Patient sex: M
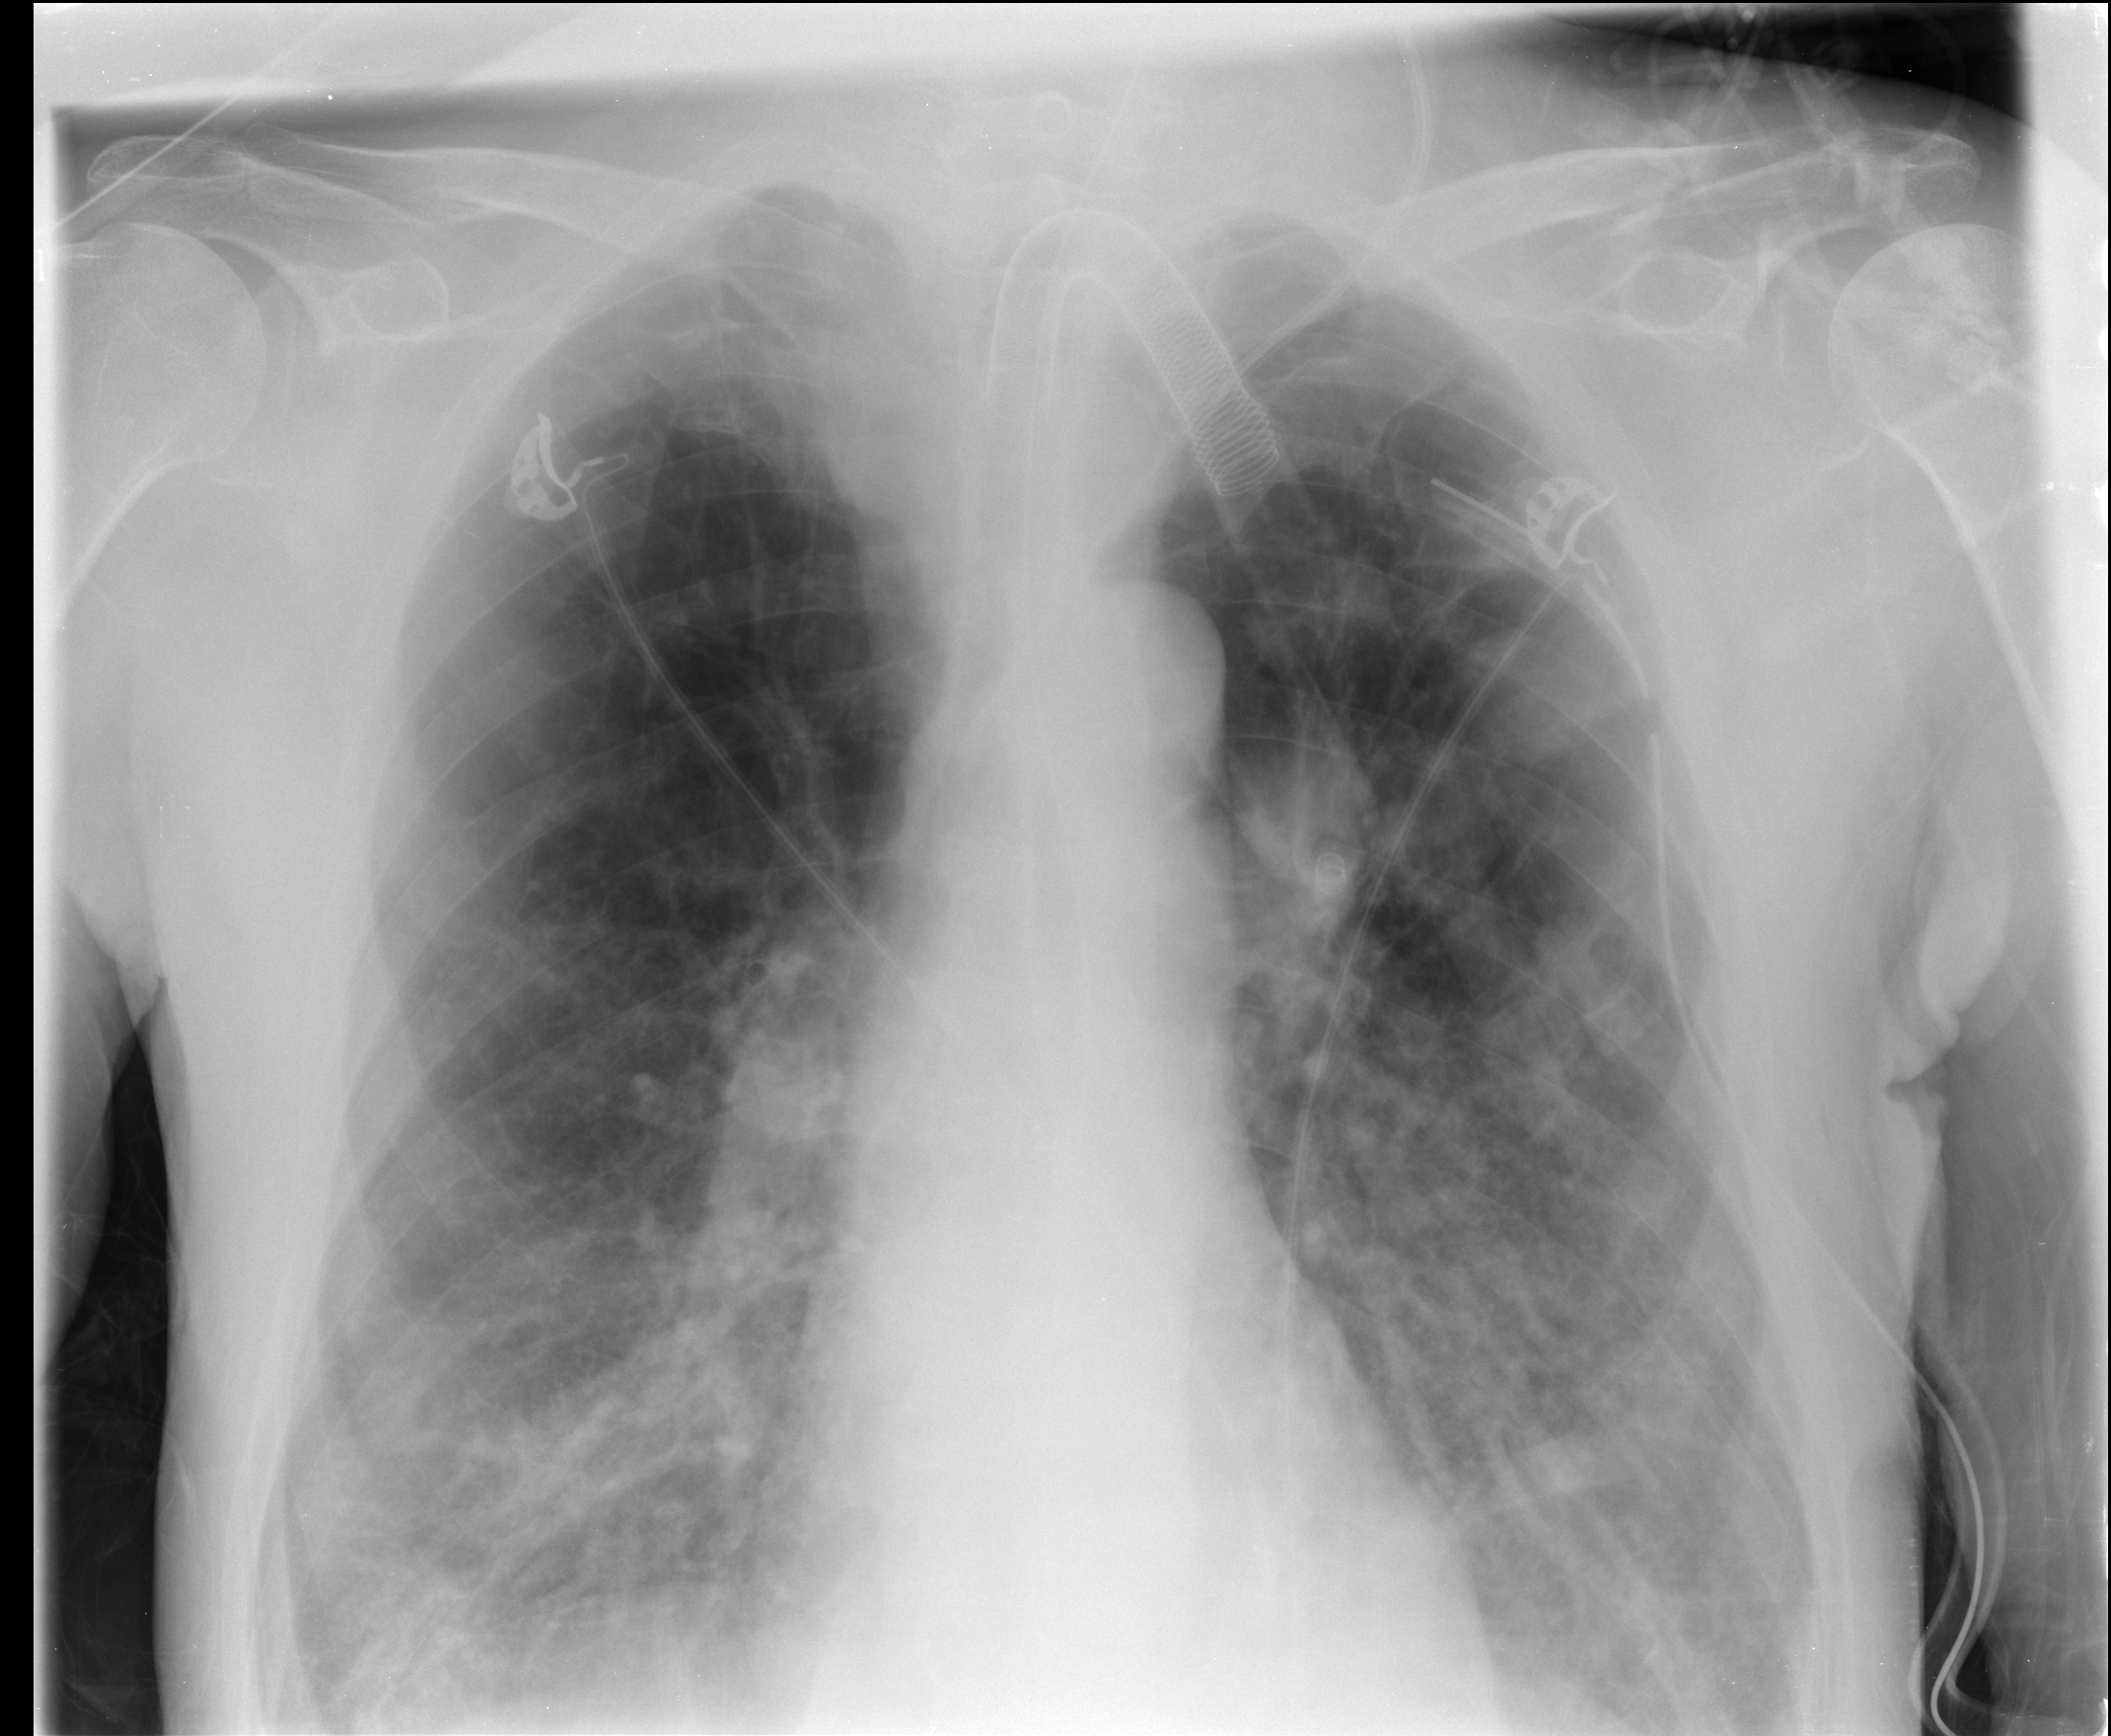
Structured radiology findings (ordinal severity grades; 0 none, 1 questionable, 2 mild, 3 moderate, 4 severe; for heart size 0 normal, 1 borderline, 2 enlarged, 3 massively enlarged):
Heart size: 0
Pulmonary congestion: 2
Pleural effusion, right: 1
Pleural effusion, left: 2
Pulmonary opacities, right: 3
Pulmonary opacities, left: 3
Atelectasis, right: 2
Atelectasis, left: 0